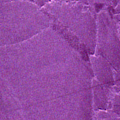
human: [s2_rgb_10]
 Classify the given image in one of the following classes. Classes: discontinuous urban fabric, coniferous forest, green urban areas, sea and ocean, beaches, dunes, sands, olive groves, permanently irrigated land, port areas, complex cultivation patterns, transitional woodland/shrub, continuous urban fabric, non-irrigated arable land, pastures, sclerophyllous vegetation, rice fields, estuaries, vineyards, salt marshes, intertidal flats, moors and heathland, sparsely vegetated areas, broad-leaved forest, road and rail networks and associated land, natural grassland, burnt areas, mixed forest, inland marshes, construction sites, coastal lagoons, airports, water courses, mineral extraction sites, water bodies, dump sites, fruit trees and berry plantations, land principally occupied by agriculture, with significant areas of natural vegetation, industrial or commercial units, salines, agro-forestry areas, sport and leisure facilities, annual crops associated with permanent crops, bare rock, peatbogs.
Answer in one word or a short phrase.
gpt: sea and ocean